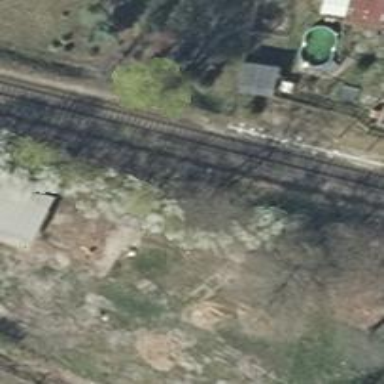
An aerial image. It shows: Solitary milestone along the railway.